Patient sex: M
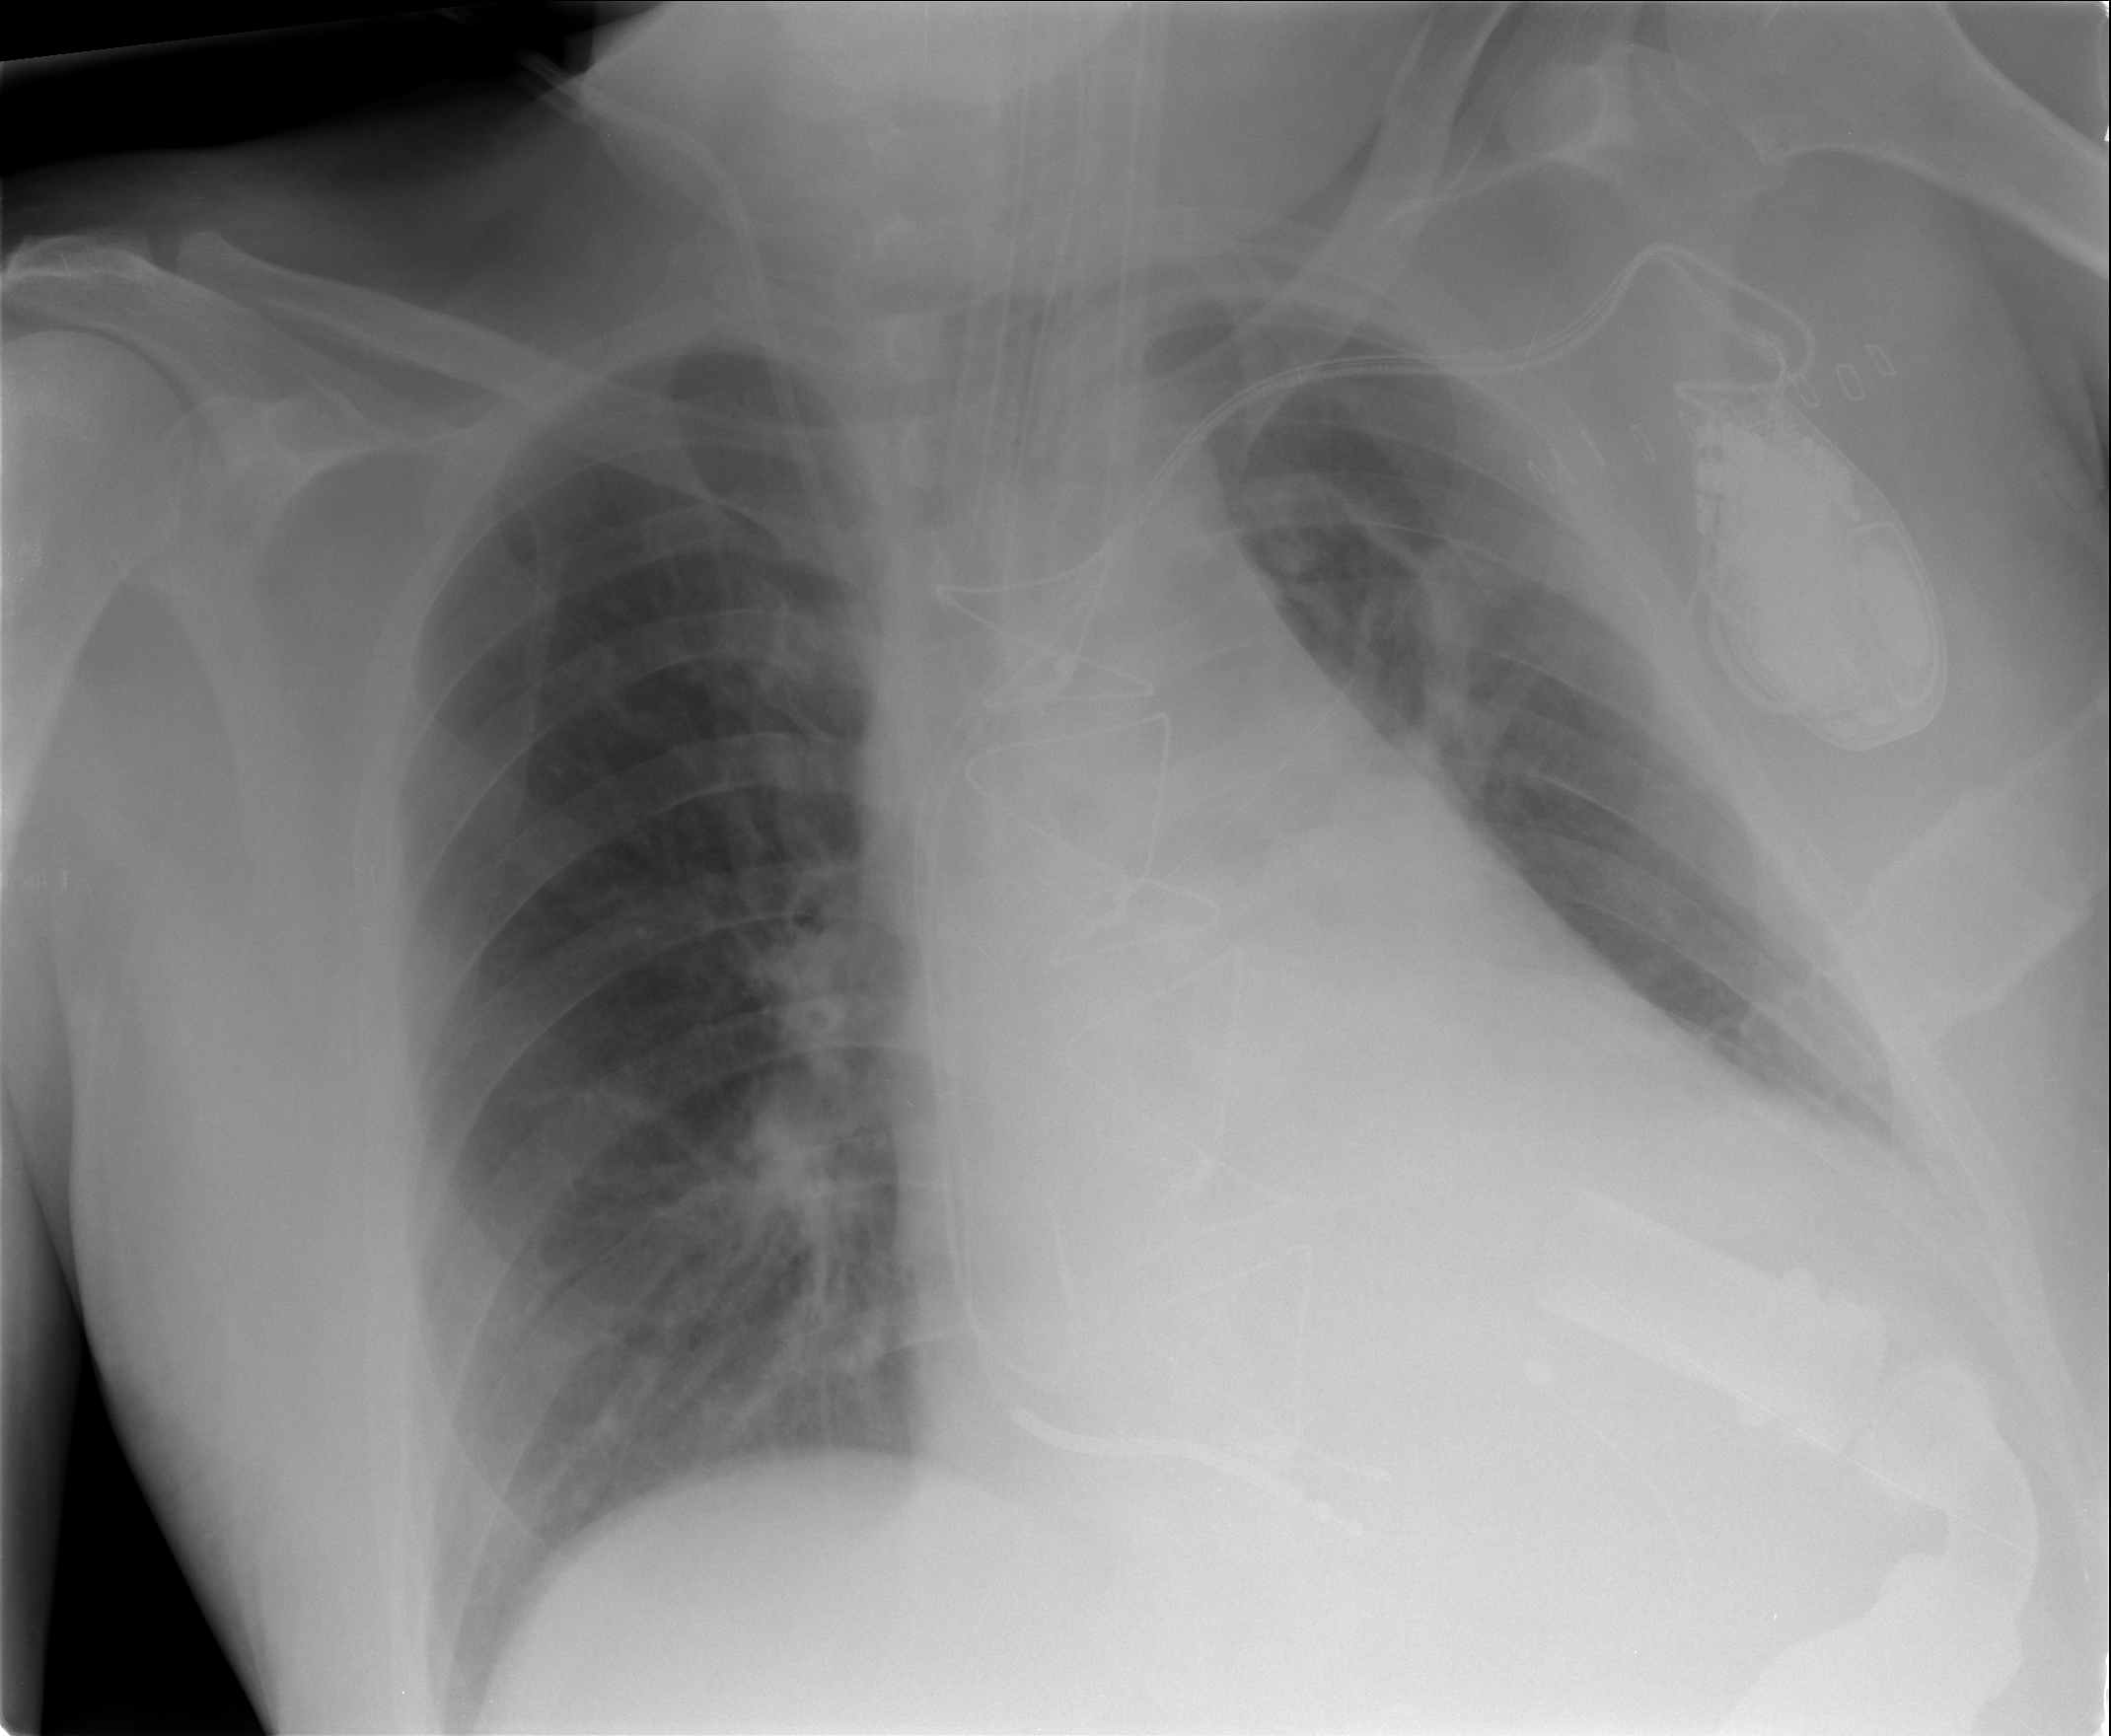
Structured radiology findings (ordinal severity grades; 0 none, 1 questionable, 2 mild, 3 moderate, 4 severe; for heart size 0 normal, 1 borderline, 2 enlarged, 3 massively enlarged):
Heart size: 2
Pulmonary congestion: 0
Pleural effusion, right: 0
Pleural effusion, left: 1
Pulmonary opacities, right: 0
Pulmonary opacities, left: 0
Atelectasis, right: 1
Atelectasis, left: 1